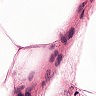
Metastatic tissue present: no